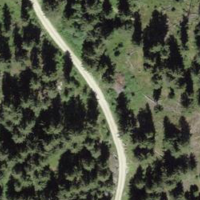
EUNIS habitat code: 43
Species observed at this site:
Vaccinium myrtillus
Dactylorhiza maculata